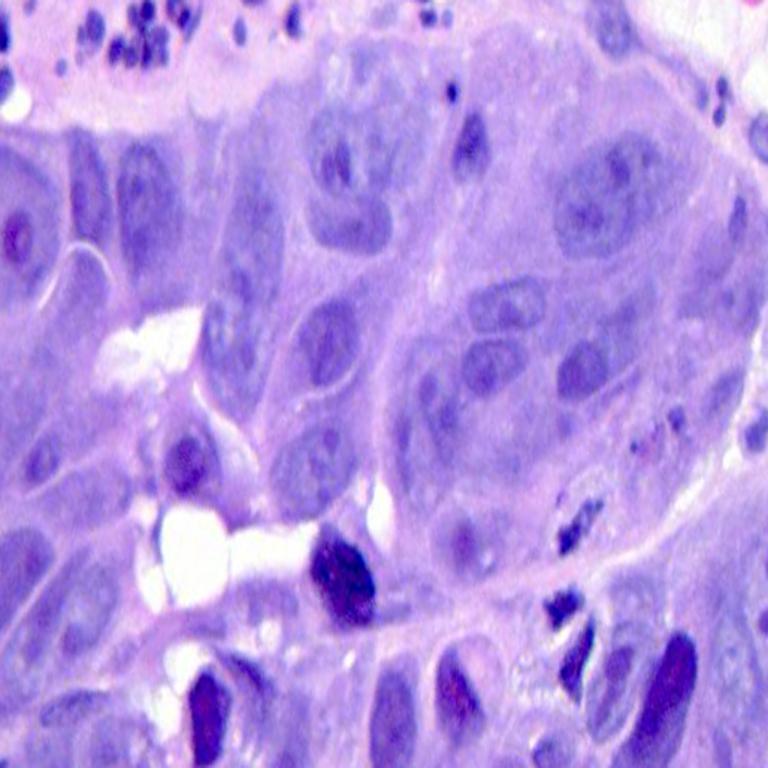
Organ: colon
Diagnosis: adenocarcinomas